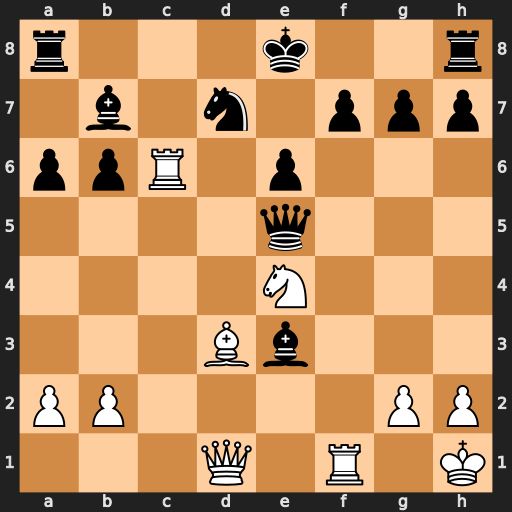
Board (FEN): r3k2r/1b1n1ppp/ppR1p3/4q3/4N3/3Bb3/PP4PP/3Q1R1K
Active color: w
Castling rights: kq
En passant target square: -
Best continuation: Nd6+ Kf8 Rxf7+ Kg8 Rc7 Bc5 Rfxd7 Bxd6 Rxd6